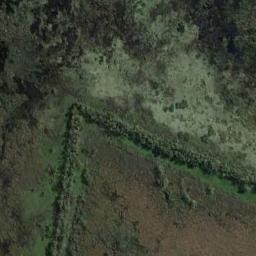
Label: wetland